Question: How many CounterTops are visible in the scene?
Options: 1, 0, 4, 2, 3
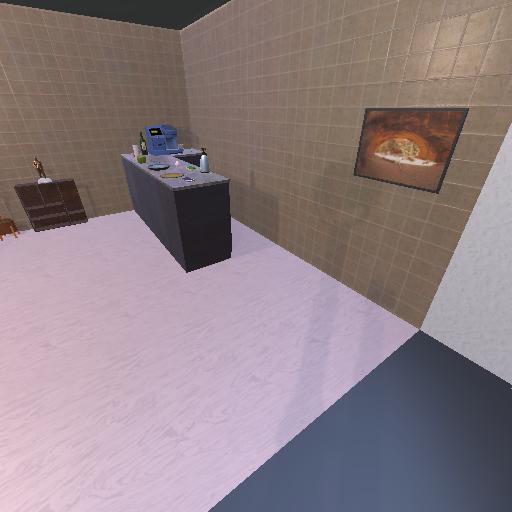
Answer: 1